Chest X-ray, PA view. Patient: 27 years old, sex F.
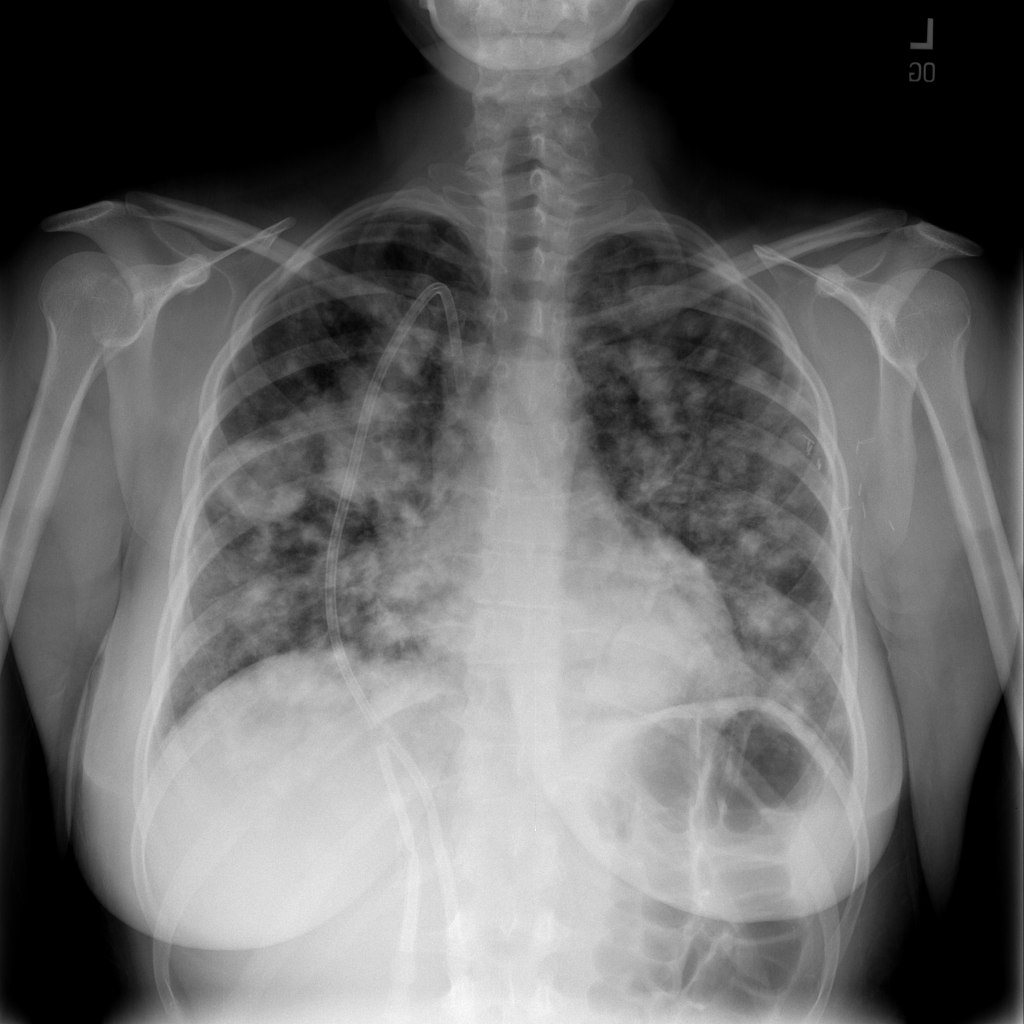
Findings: No Finding